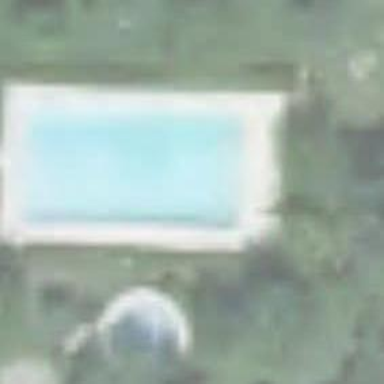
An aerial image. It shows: Swimming pool located in leisure land.